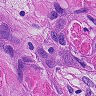
Metastatic tissue present: yes